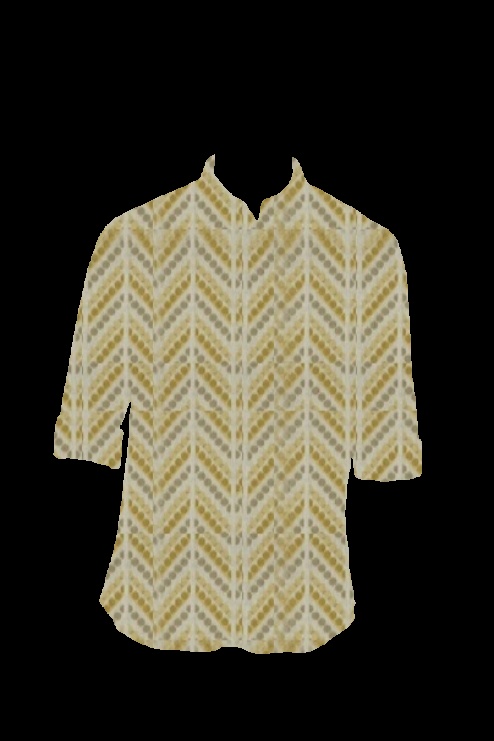
gold multi chevron tee